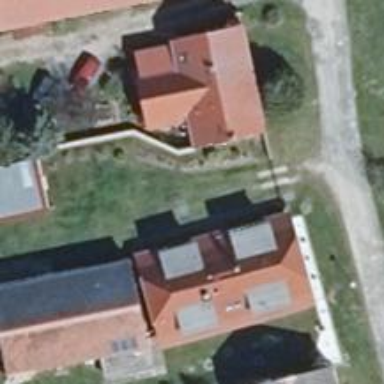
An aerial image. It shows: Driveway.